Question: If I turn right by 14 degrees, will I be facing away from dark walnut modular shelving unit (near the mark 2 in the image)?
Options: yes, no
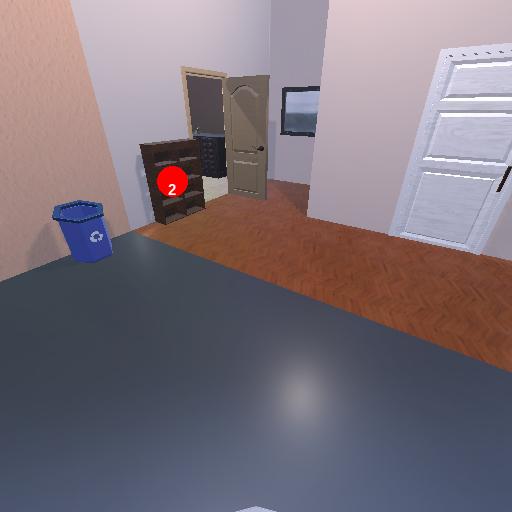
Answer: yes